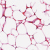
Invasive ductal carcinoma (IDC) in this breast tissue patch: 0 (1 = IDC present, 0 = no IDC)